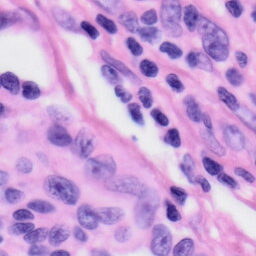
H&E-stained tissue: Skin